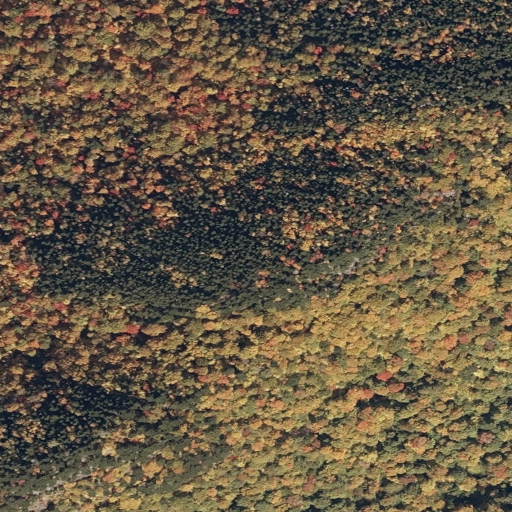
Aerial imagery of mountain in Maine named Haystack Mountain containing evergreen forest, deciduous forest, and mixed forest